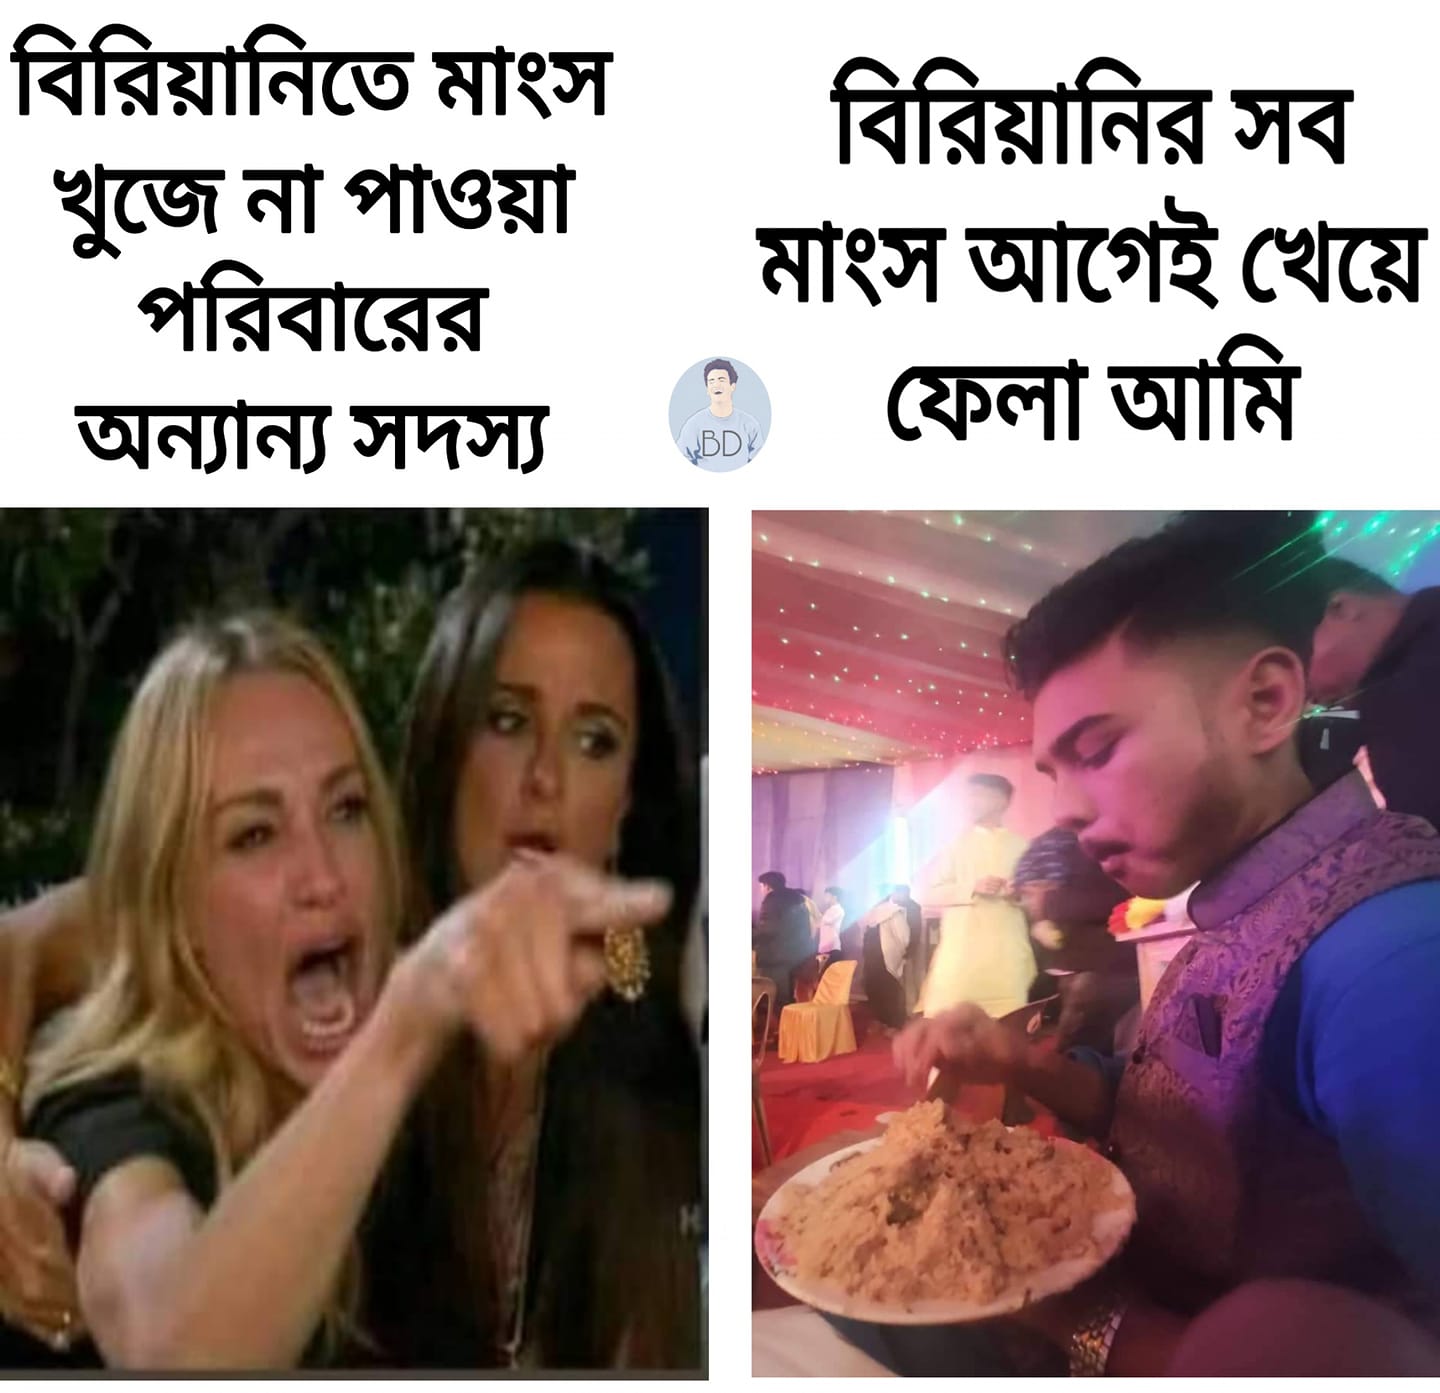
Caption: বিরিয়ানিতে মাংস খুঁজে না পাওয়া পরিবারের অন্যান্য সদস্য     বিরিয়ানির সব মাংস আগেই খেয়ে ফেলা আমি
Label: non-hate